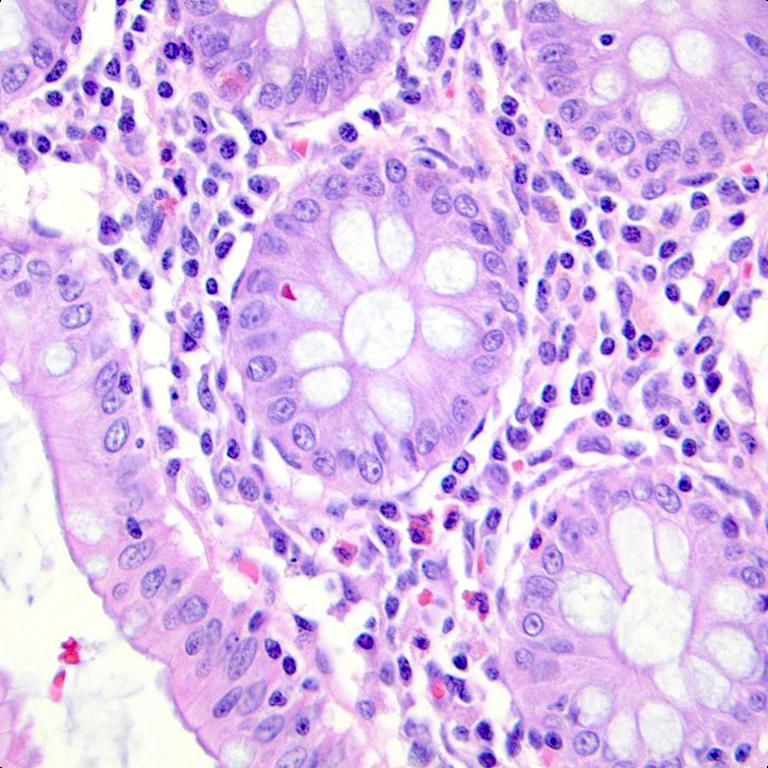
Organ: colon
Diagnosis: benign